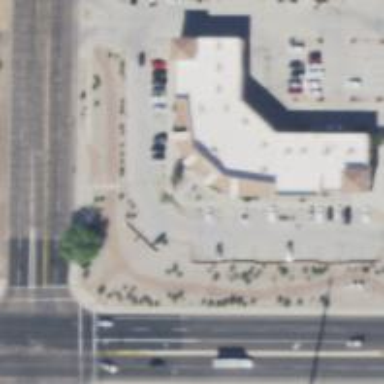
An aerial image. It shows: Healthcare clinic is depicted in the image.